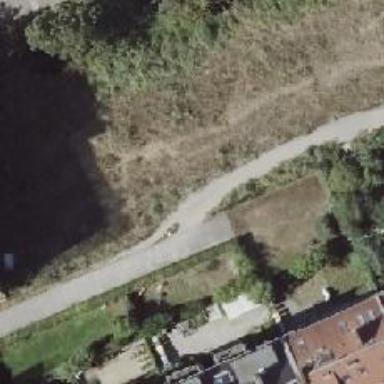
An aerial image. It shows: Footway.